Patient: sex M, age 52
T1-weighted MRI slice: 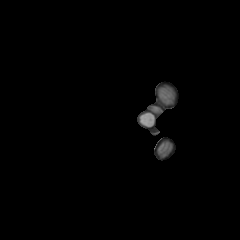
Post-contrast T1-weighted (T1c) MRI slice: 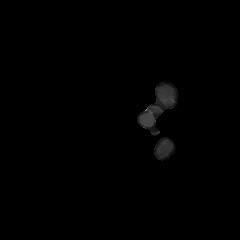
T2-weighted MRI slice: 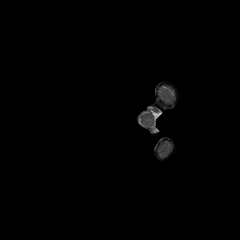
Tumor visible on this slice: no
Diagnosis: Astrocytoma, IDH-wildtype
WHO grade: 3